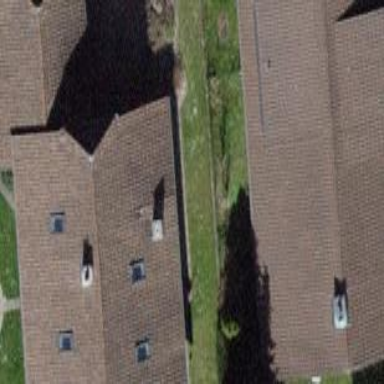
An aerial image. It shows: Simple house.